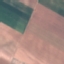
Land use / land cover class: AnnualCrop